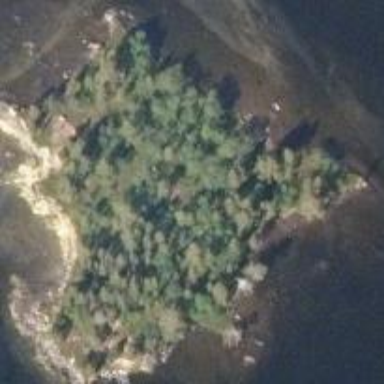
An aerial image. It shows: Islet.